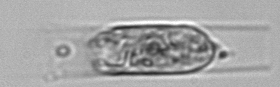
Label: Eutintinnus